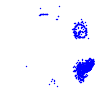
Particle: pion